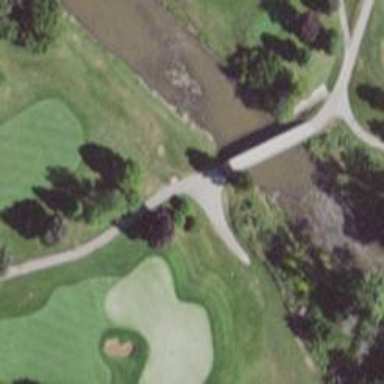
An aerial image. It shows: Path for both road and golf.